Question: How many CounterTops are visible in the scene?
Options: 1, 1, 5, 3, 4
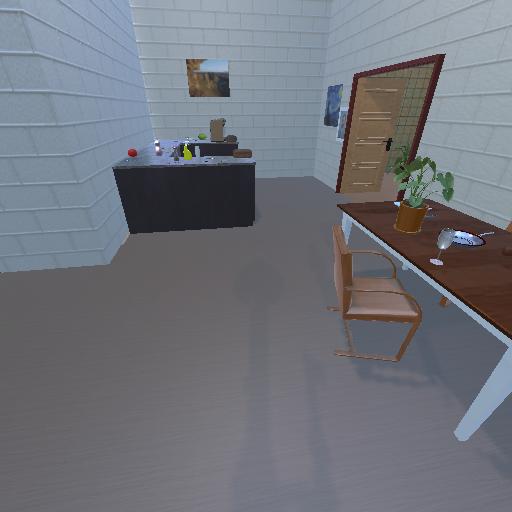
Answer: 1